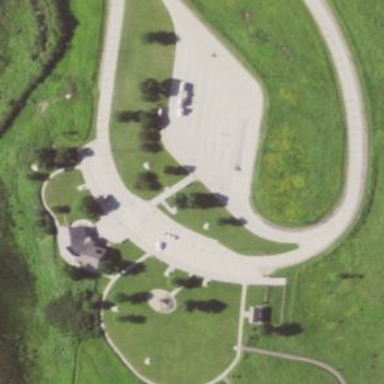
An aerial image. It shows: Rest area along the road.